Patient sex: F
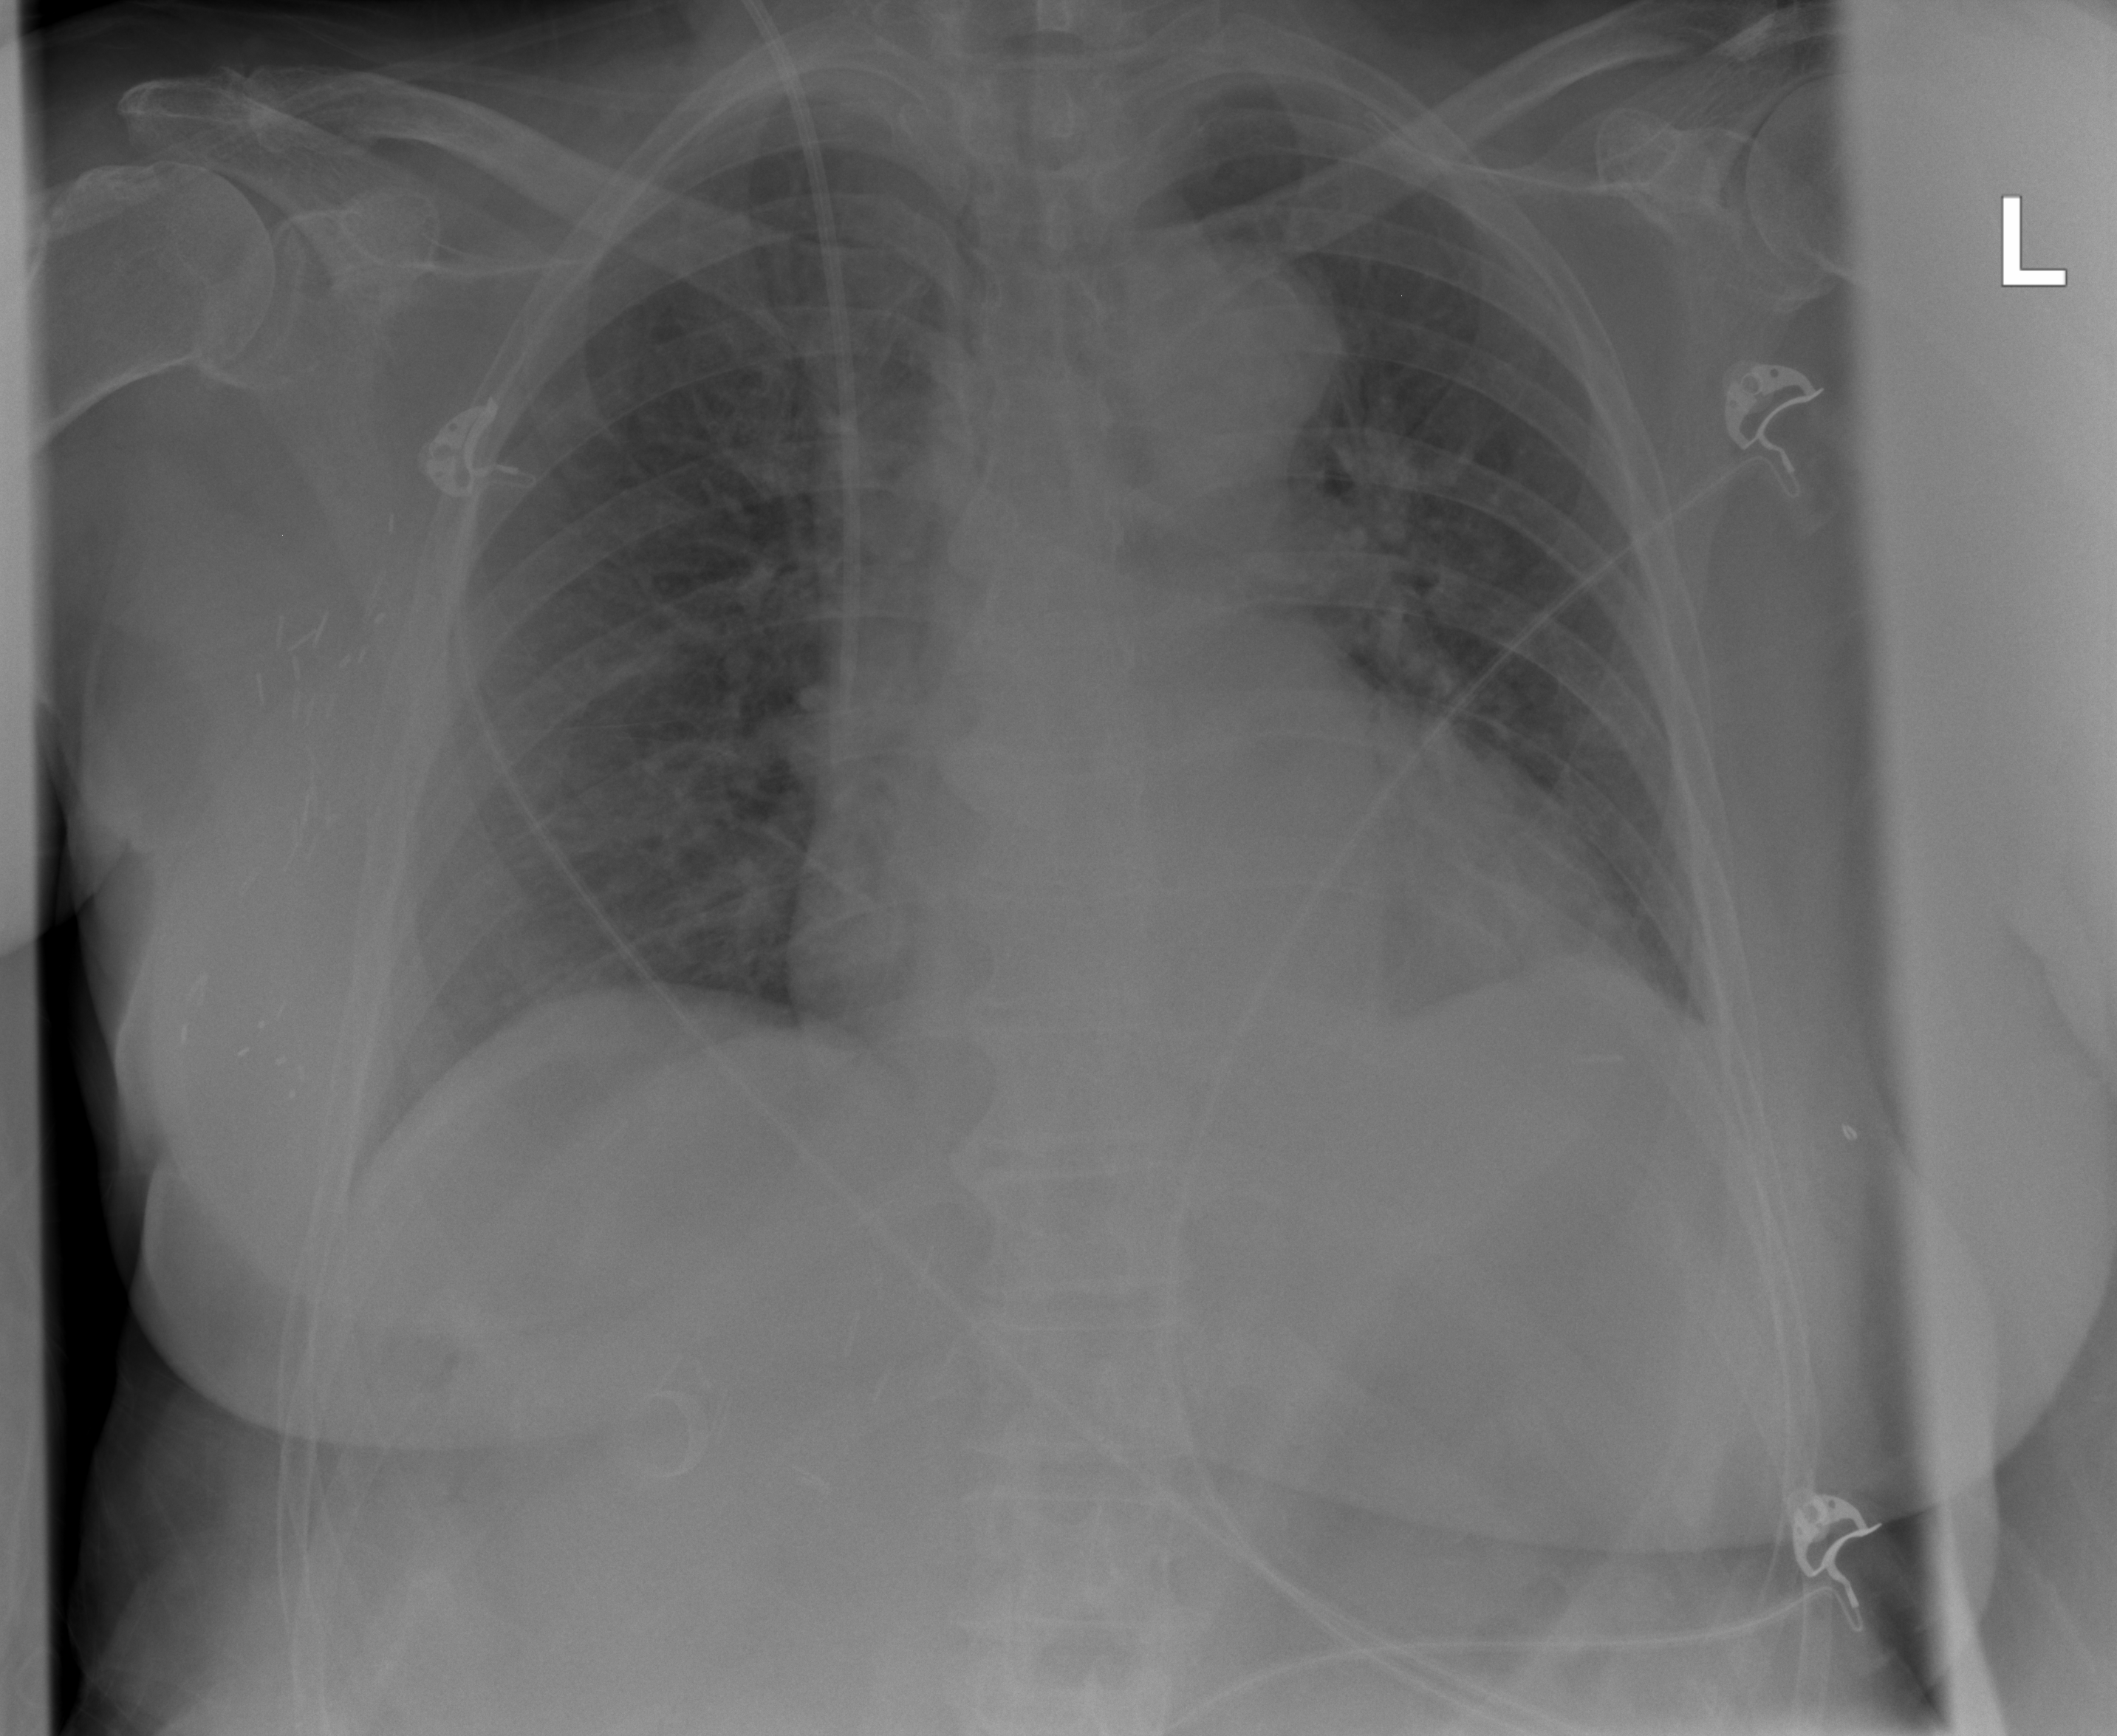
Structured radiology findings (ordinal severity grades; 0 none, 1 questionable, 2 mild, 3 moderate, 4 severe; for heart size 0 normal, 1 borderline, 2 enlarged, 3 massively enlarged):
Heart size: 1
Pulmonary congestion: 0
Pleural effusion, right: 0
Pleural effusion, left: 0
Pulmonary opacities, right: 0
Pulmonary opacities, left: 0
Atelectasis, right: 2
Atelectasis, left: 2